Question: What i want to do is to create a column 'ID_DESLIG' with the following rules:
- when STATE is 'LIGADO' then ID_DESLIG will be the id of the previous STATE is 'DESLIGADO', for the same panel;- when STATE is 'DESLIGADO' then ID_DESLIG will be the id of the current row;
An example of what i want

Thanks in advance for the help
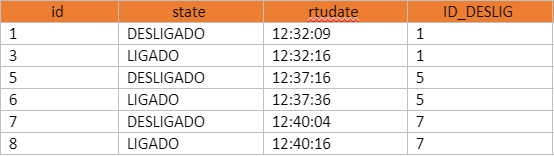
Answer: I think you want:
'''
select t.*,
(case when state = 'DESLIGADO' then id
else max(case when state = 'DESLIGADO' then id end) over (order by id)
end) as desligado_id
from t;
'''
In turn, this can be simplified to:
'''
max(case when state = 'DESLIGADO' then id end) over (order by id)
'''
You could phrase this using 'lag()' but only if you know that the states are always interleaved.
In standard SQL (and some databases), this could also be expressed as:
'''
max(id) filter (where state = 'DESLIGADO') over (order by id)
'''